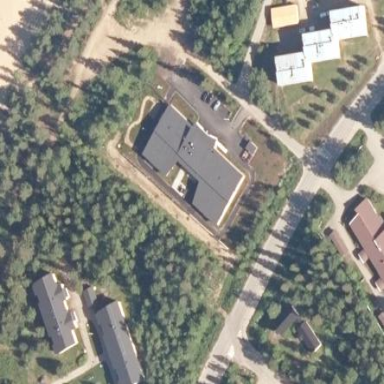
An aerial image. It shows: Building.